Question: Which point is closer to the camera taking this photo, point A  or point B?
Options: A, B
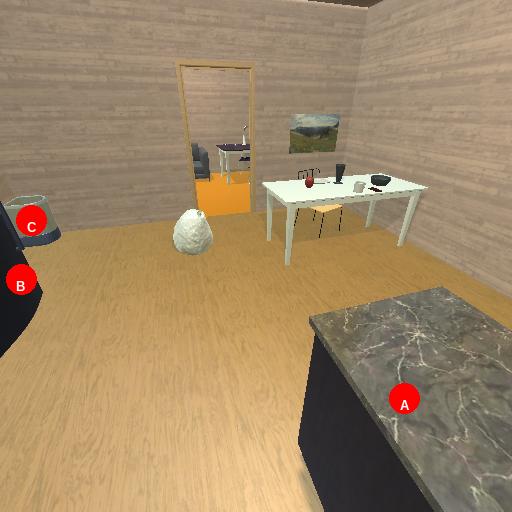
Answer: A